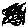
Label: cloud